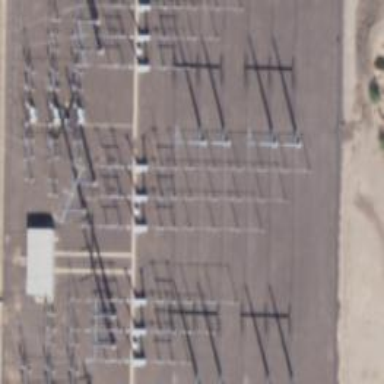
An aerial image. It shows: Switch used for power control.